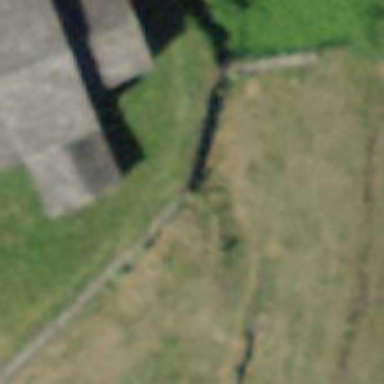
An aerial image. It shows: Retaining wall.